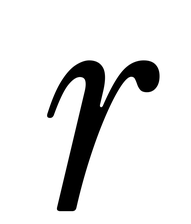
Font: InstrumentSerif-Italic